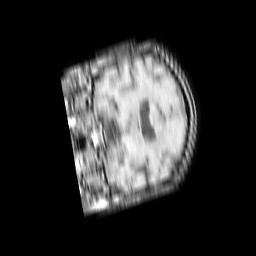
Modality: T1w
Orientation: coronal
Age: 64
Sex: female
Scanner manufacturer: philips
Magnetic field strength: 1.5 T
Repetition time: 0.16 s
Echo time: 0.001837 s